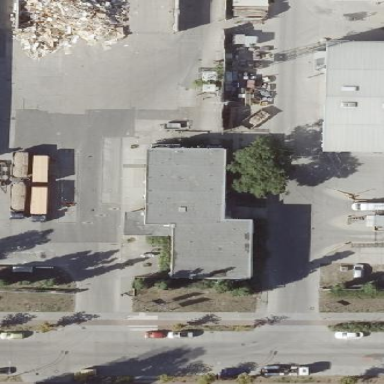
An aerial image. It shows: Industrial building.